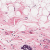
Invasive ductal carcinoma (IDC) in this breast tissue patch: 0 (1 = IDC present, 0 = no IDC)